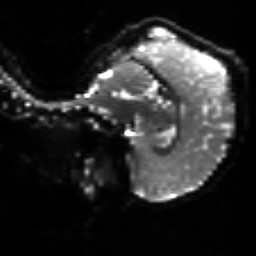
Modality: sbref
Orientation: sagittal
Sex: female
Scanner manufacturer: siemens
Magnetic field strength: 3 T
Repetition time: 5 s
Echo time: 0.071 s